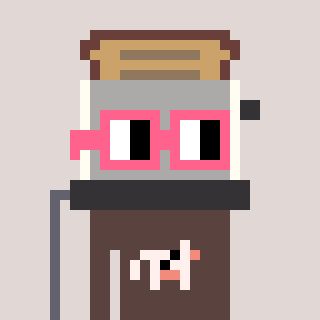
a pixel art character with square pink glasses, a toaster-shaped head and a darkbrown-colored body on a warm background